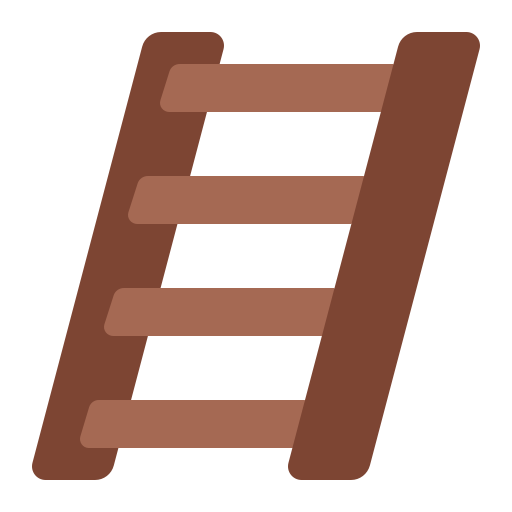
ladder flat